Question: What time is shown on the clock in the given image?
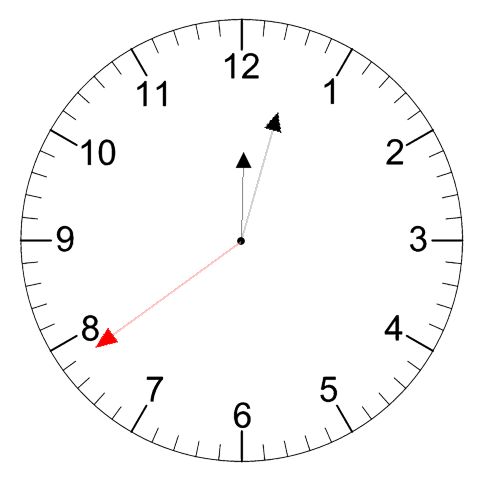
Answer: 12:02:39